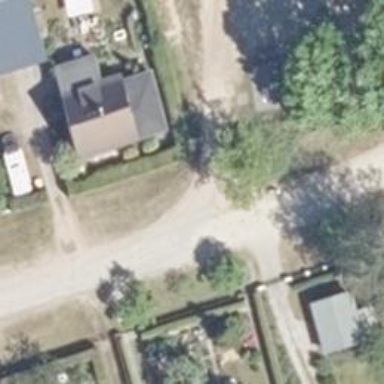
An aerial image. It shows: Residential road.